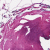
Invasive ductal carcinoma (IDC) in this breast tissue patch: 0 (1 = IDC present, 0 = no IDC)